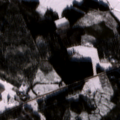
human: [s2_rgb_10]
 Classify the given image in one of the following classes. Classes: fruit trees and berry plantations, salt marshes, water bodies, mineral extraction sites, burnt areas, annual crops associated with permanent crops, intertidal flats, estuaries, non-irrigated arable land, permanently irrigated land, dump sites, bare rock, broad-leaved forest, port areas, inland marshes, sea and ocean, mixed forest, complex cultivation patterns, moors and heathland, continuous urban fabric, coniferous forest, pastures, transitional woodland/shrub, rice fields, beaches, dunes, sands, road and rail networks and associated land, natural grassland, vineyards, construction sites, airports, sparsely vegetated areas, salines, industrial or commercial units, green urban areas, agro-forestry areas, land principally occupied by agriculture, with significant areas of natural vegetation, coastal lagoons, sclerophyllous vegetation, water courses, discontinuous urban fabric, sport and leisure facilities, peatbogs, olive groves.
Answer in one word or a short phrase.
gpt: non-irrigated arable land, coniferous forest, mixed forest, transitional woodland/shrub